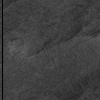
Atmospheric dust classification: not_dusty